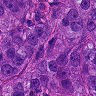
Metastatic tissue present: yes